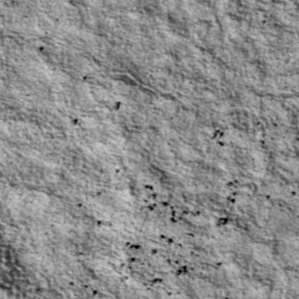
Label: non_frost